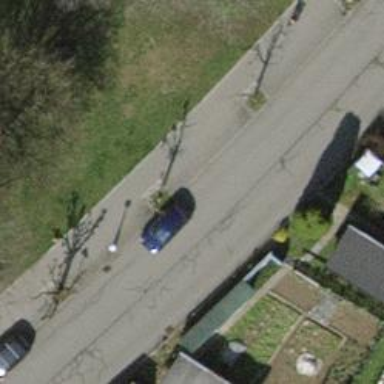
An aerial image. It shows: Residential road with asphalt surface. There is sidewalk on the left side.